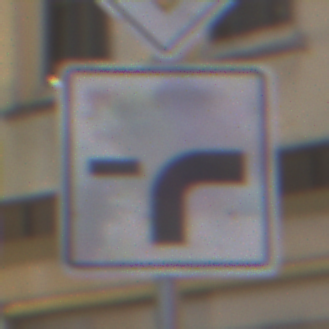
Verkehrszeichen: VerlaufVorfahrtsstrasse9
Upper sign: Vorfahrtsstrasse
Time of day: Night
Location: Outdoor (Urban)
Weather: Overcast
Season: Winter
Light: Artificial